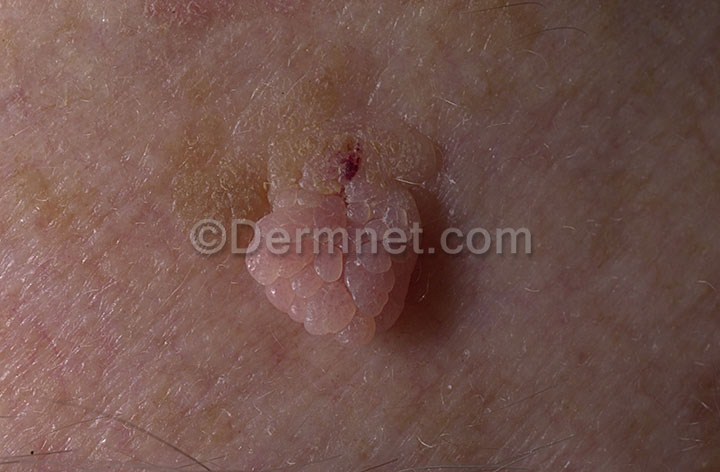
Disease: Warts Molluscum and other Viral Infections